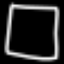
Label: square